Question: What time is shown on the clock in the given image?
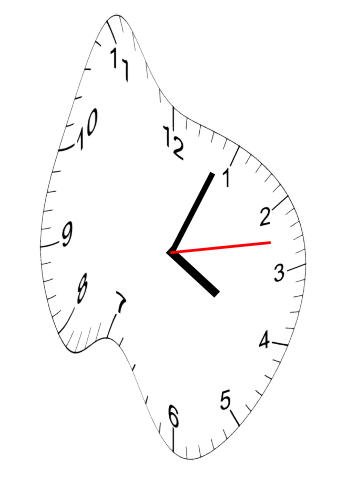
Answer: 04:04:13